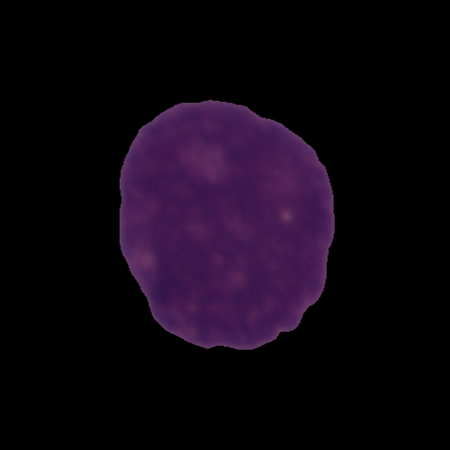
Label: cancer